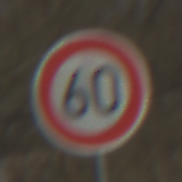
Verkehrszeichen: Geschwindigkeit60
Umgebung: Outdoor, Suburban
Tageszeit: MorningAfternoon
Wetter: PartlyCloudy
Licht: Natural
Jahreszeit: NotSpecified
Kontrast: HighContrast